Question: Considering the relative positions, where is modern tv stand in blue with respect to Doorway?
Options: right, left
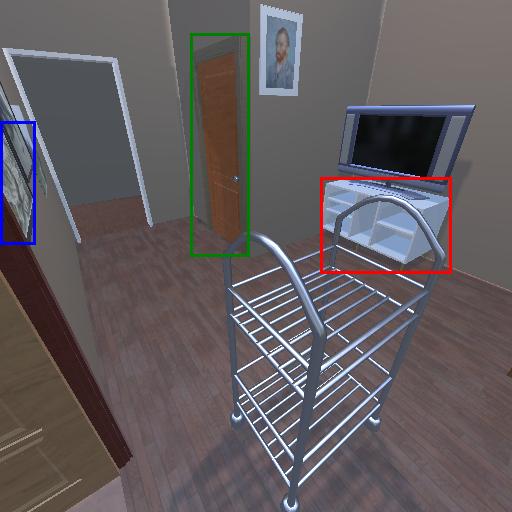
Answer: right